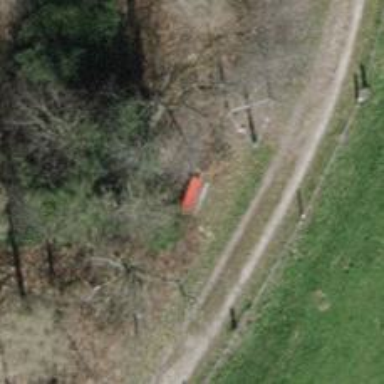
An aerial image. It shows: Red bench.